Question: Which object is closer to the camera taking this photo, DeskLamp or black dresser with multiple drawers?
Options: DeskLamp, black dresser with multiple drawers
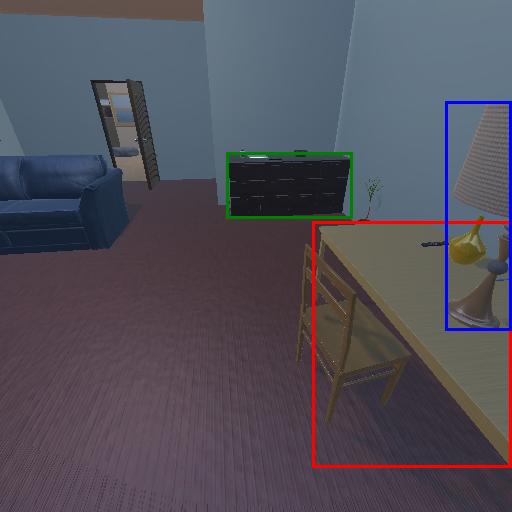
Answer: DeskLamp